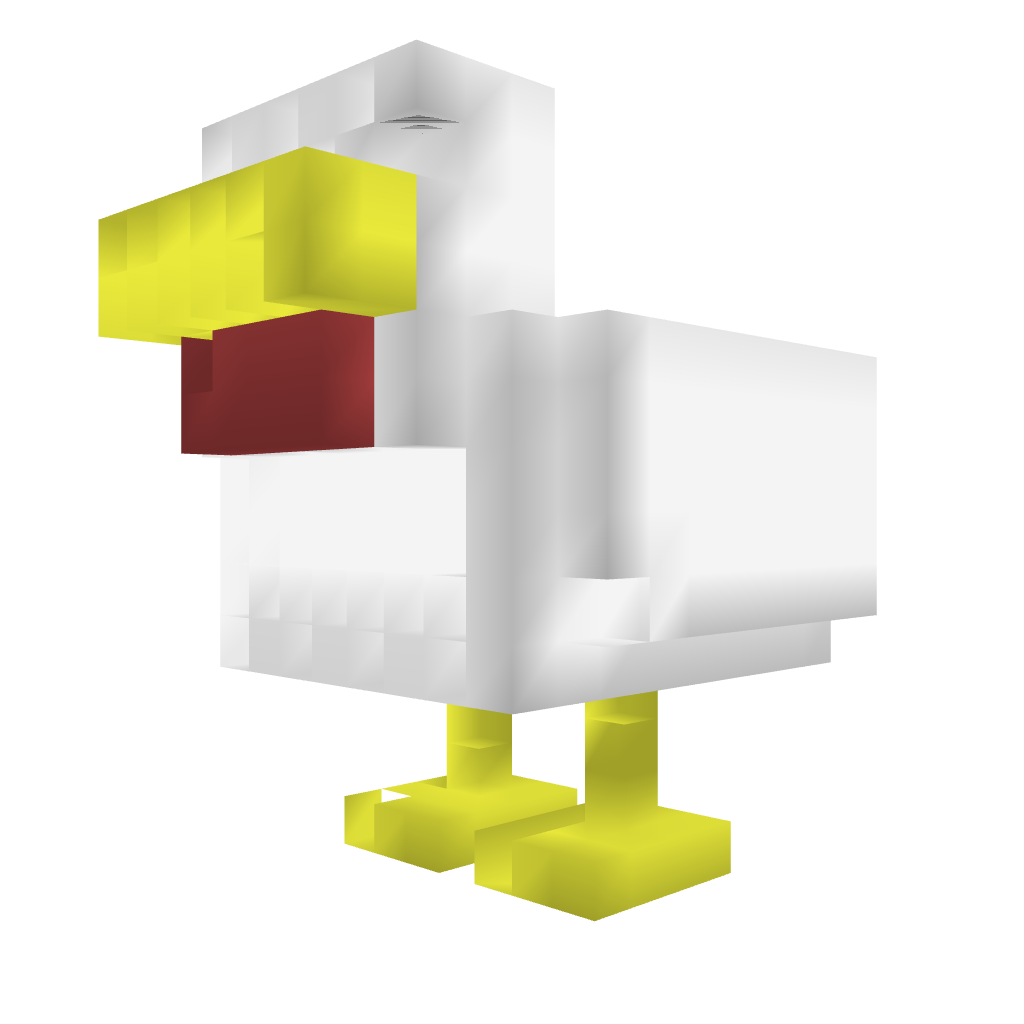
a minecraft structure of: Pixel art chicken high quality